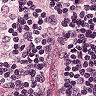
Metastatic tissue present: no